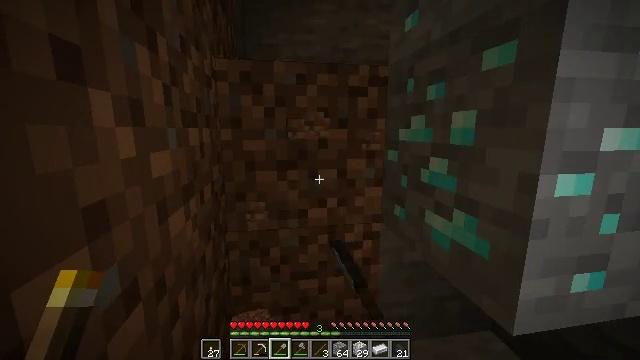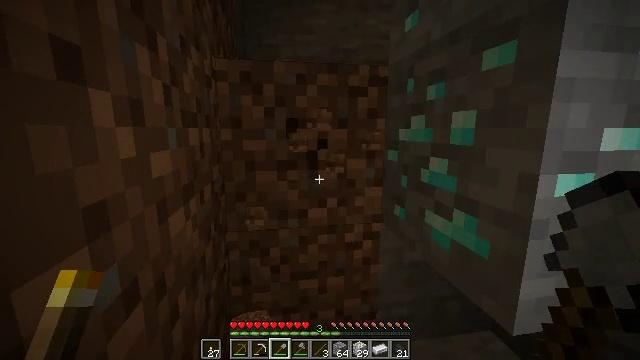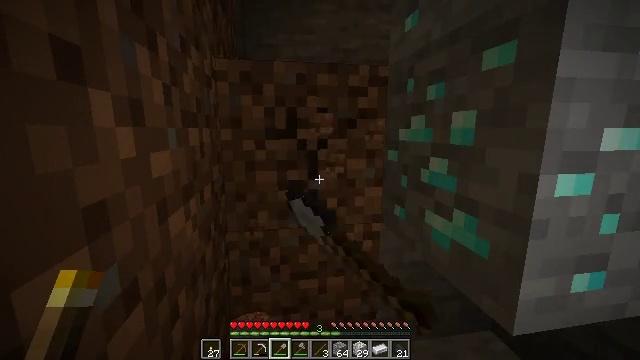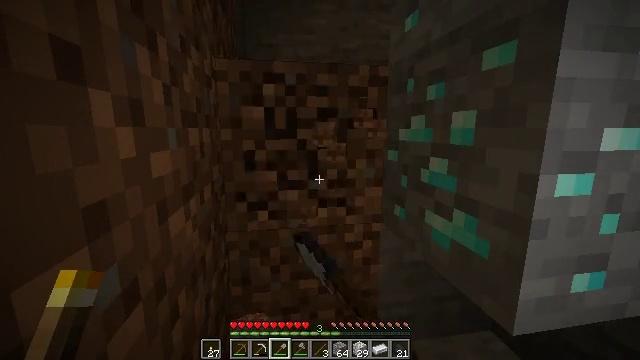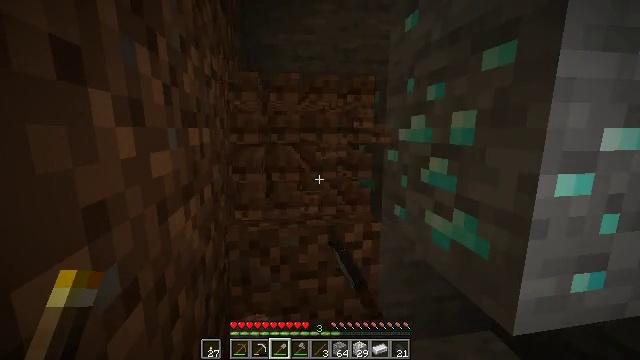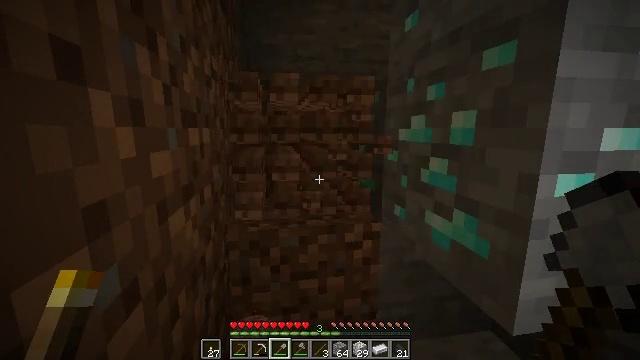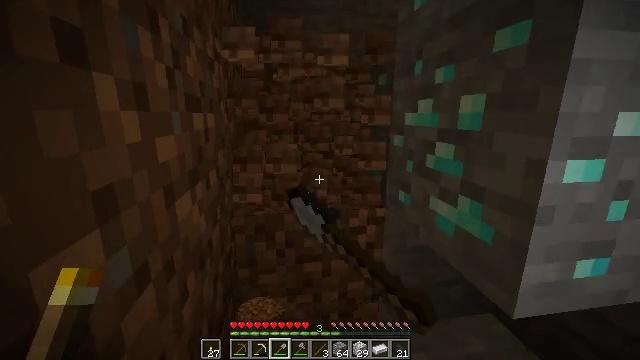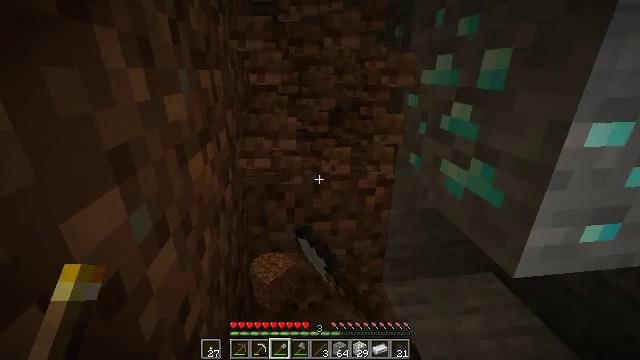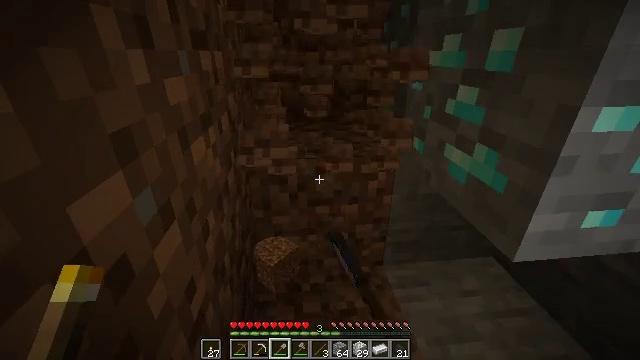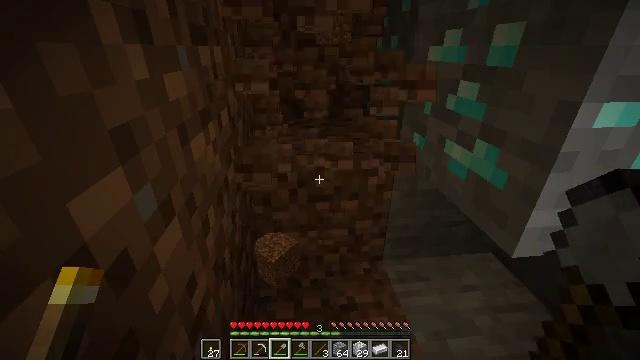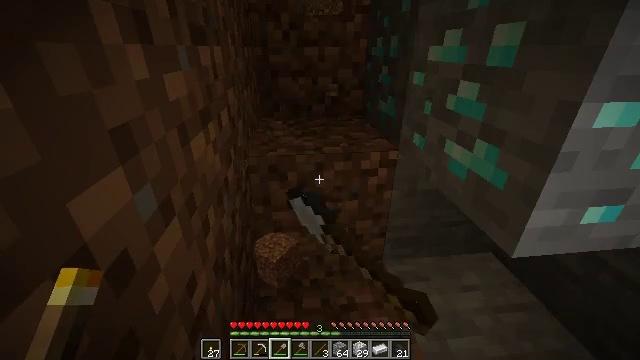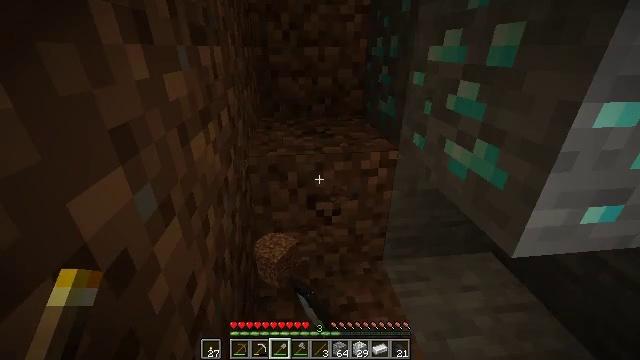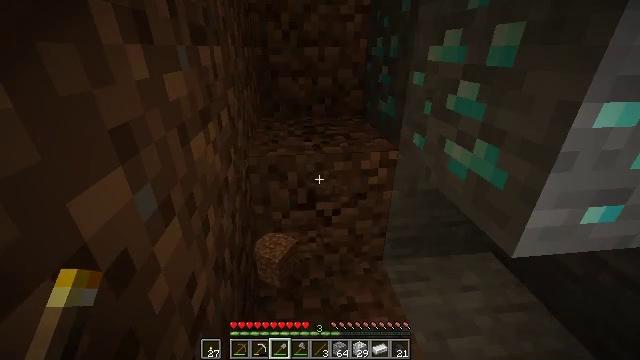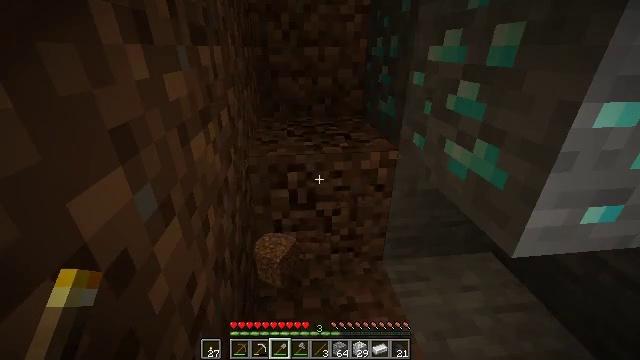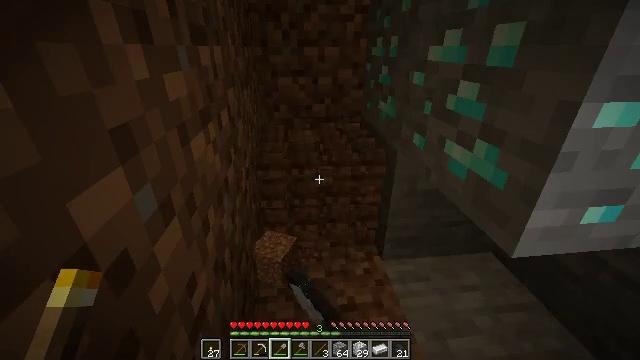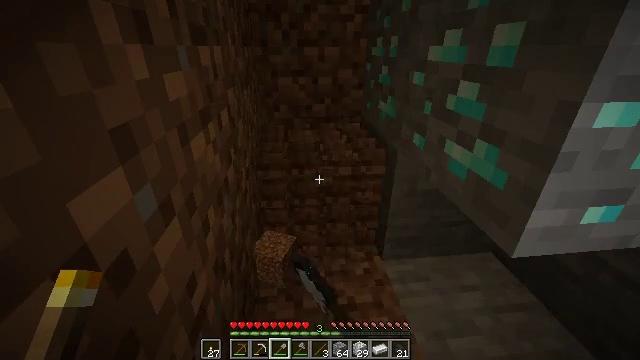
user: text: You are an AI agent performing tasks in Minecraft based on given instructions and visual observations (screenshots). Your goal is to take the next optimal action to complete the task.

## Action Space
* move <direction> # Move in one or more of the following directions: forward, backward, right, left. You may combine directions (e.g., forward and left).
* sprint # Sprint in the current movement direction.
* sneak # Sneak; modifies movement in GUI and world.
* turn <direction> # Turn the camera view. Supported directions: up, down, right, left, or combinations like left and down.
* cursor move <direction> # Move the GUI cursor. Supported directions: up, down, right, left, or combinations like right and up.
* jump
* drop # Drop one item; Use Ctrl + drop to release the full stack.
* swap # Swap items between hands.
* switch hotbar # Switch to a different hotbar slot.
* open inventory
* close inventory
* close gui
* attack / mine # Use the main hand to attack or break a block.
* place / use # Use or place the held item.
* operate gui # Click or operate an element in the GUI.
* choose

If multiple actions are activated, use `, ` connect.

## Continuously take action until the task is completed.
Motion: motion action
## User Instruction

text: Attack the ground to gather dirt.
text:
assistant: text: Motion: attack / mine
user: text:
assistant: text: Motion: attack / mine
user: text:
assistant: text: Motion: attack / mine
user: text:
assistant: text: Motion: attack / mine
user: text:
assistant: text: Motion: attack / mine
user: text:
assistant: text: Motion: turn left and down, attack / mine
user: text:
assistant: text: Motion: turn left and down, attack / mine
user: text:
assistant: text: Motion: turn down, attack / mine
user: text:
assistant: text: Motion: attack / mine
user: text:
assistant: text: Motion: attack / mine
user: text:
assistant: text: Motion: attack / mine
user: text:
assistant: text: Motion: attack / mine
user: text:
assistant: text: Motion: attack / mine
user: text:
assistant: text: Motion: attack / mine
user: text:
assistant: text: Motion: attack / mine
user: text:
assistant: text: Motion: attack / mine
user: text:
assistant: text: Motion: attack / mine
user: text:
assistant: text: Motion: attack / mine
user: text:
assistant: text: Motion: attack / mine
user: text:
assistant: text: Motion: attack / mine
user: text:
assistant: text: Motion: turn right and up
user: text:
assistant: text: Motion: move forward and move left, turn right and up
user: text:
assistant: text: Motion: move forward and move left, turn right and up
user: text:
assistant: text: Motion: move forward and move left, turn right and up
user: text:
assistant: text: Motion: move forward and move left, turn up
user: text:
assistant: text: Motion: move forward and move left
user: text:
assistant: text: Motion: move forward and move left, turn up
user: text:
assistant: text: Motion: turn up
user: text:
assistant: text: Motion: attack / mine
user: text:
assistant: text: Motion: attack / mine